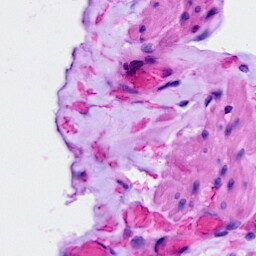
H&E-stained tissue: Ovarian